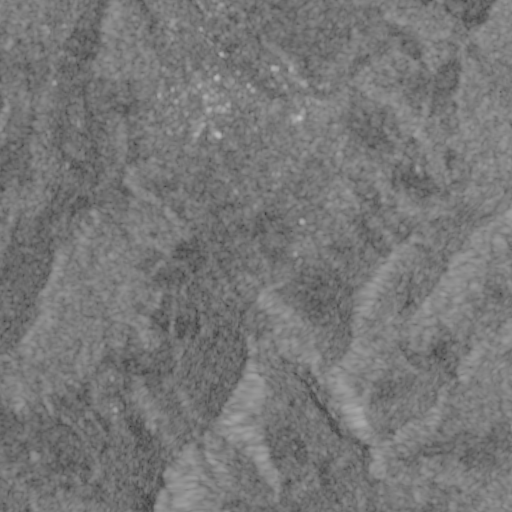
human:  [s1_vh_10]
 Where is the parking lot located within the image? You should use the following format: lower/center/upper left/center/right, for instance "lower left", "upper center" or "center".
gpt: The parking lot is located in the upper center of the image.
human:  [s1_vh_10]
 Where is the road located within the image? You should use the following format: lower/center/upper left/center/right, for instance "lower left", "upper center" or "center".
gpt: There is no road in the image.

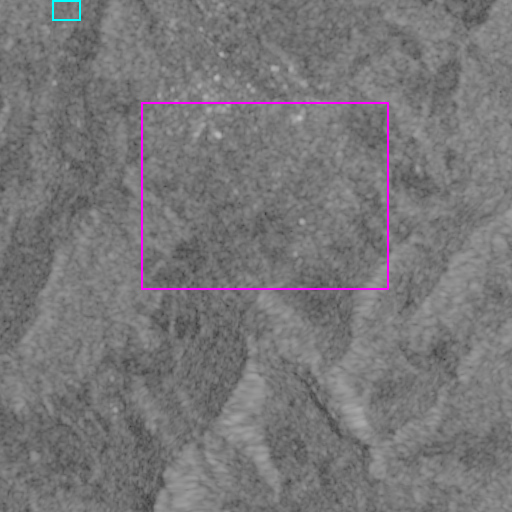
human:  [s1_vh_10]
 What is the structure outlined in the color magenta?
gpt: The structure outlined in magenta is a crop field.
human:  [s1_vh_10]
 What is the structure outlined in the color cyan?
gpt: The structure outlined in cyan is a park.
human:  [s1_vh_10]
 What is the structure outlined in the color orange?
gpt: There is no orange outline.